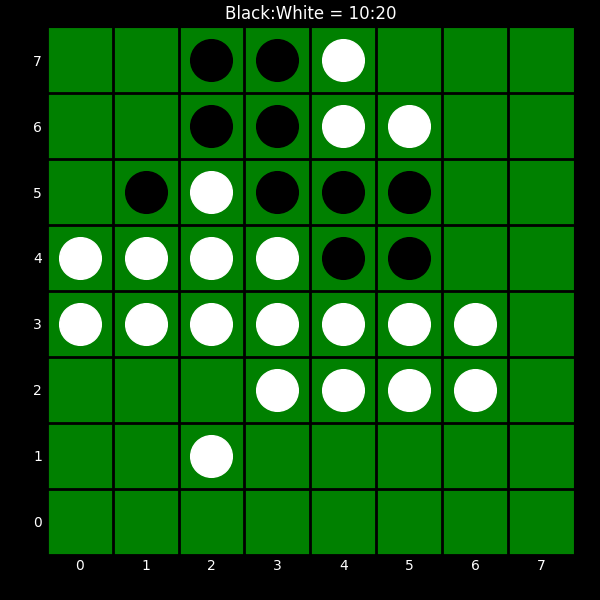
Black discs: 10
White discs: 20